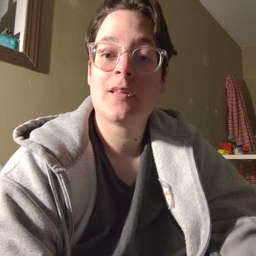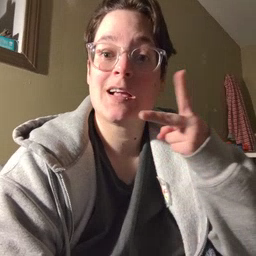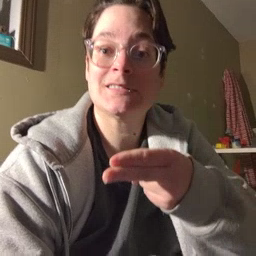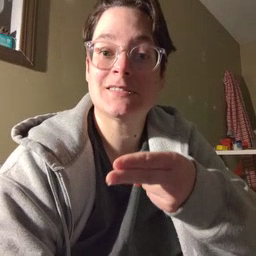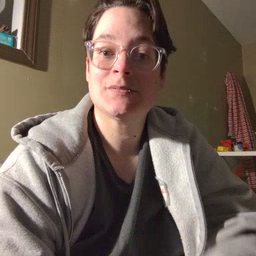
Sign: cut